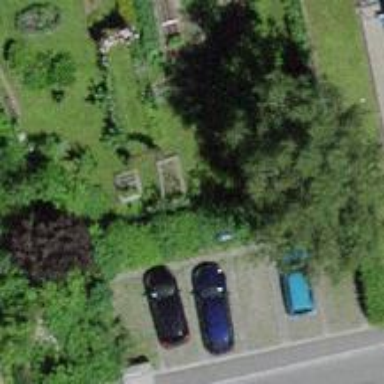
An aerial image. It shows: Parking available on the street side.